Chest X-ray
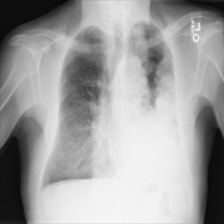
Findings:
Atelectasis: negative
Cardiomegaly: negative
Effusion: negative
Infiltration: negative
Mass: negative
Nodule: negative
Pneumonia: negative
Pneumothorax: negative
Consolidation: negative
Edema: negative
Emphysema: positive
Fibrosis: negative
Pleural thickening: negative
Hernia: negative